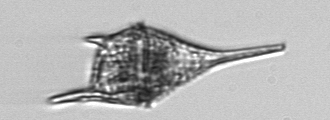
Label: Tripos_lineatus